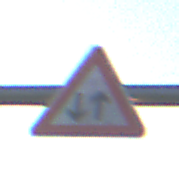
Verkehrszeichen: Gegenverkehr
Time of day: SunriseSunset
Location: Outdoor (Nature)
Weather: Clear
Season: NotSpecified
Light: Natural